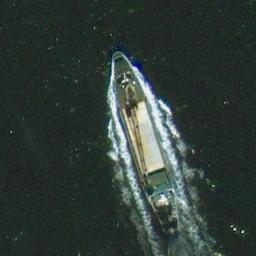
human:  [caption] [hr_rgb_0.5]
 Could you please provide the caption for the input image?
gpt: The ship is sailing in the dark green water .

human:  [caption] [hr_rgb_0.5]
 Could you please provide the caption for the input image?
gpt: A green boat travels on the blue sea .

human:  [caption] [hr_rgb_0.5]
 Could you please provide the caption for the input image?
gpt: There is a ship in the green water .

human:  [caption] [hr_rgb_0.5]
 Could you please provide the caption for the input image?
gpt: There is a ship at sea .

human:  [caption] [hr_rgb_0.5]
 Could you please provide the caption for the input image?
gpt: The ship is surrounded by water .